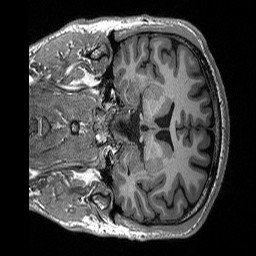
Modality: T1w
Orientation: coronal
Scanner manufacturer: siemens
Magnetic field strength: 3 T
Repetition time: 2.3 s
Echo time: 0.00298 s